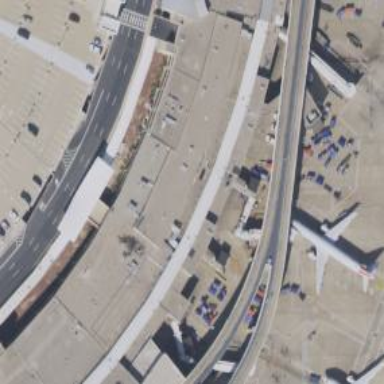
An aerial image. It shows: Airport gate.